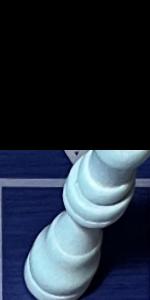
Label: Queen_White